【题型】解答题　【知识点】解析几何　【难度】medium
(2023年上海卷20) 已知抛物线\( \Gamma: y^2 = 4x \)，在\( \Gamma \)上有一点\( A \)位于第一象限，设\( A \)的纵坐标为\( a \)（\( a > 0 \)）。

(1) 若\( A \)到抛物线\( \Gamma \)准线的距离为3，求\( a \)的值；

(2) 当\( a = 4 \)时，若\( x \)轴上存在一点\( B \)，使\( AB \)的中点在抛物线\( \Gamma \)上，求\( O \)到直线\( AB \)的距离；

(3) 直线\( l: x = -3 \)，\( P \)是第一象限内\( \Gamma \)上异于\( A \)的动点，\( P \)在直线\( l \)上的投影为点\( H \)，直线\( AP \)与直线\( l \)的交点为\( Q \)。若在\( x \)的位置变化过程中，\( |HQ| > 4 \)恒成立，求\( a \)的取值范围。
【解答】
【答案】(1) \( a = 2\sqrt{2} \)；(2) \( \frac{4\sqrt{13}}{13} \)；(3) \( (0, 2] \)。

【解答】解：(1) 抛物线\( \Gamma: y^2 = 4x \)的准线为\( x = -1 \)，

由于\( A \)到抛物线\( \Gamma \)准线的距离为3，

则点\( A \)的横坐标为2，即\( a^2 = 4 \times 2 = 8 \)（\( a > 0 \)），

解得\( a = 2\sqrt{2} \)。

(2) 当\( a = 4 \)时，点\( A \)的横坐标为\( \frac{4^2}{4} = 4 \)，则\( A(4, 4) \)，

设\( B(b, 0) \)，则\( AB \)的中点为\( \left( \frac{b+4}{2}, 2 \right) \)，

由题意可得\( 2^2 = 4 \times \frac{b+4}{2} \)，解得\( b = -2 \)，

所以\( B(-2, 0) \)，

则\( k_{AB} = \frac{4 - 0}{4 - (-2)} = \frac{2}{3} \)，

由点斜式可得，直线\( AB \)的方程为\( y = \frac{2}{3}(x + 2) \)，即\( 2x - 3y + 4 = 0 \)，

所以原点\( O \)到直线\( AB \)的距离为\( \frac{4}{\sqrt{2^2 + 3^2}} = \frac{4\sqrt{13}}{13} \)。

(3) 如图，

设\( P\left( \frac{t^2}{4}, t \right) \)，\( A\left( \frac{a^2}{4}, a \right) \)，\( H(-3, t) \)，\( t > 0 \)，\( t \neq a \)，则\( k_{AP} = \frac{t - a}{\frac{t^2}{4} - \frac{a^2}{4}} = \frac{4}{t + a} \)，

故直线\( AP \)的方程为\( y - a = \frac{4}{t + a}\left( x - \frac{a^2}{4} \right) \)，

令\( x = -3 \)，可得\( y = a - \left( \frac{a^2}{4} + 3 \right) \cdot \frac{4}{t + a} \)，即\( Q\left( -3, a - \left( \frac{a^2}{4} + 3 \right) \cdot \frac{4}{t + a} \right) \)，

则\( |HQ| = \left| t - a + \left( \frac{a^2}{4} + 3 \right) \cdot \frac{4}{t + a} \right| \)，

依题意，\( \left| t - a + \left( \frac{a^2}{4} + 3 \right) \cdot \frac{4}{t + a} \right| > 4 \)恒成立，

又\( t + a + \left( \frac{a^2}{4} + 3 \right) \cdot \frac{4}{t + a} - 2a \geq 4\sqrt{\frac{a^2}{4} + 3} - 2a > 0 \)，

则最小值为\( 4\sqrt{\frac{a^2}{4} + 3} - 2a > 4 \)，即\( 2\sqrt{\frac{a^2}{4} + 3} > 2 + a \)，即\( \sqrt{a^2 + 12} > 2 + a \)，

则\( a^2 + 12 > a^2 + 4a + 4 \)，解得\( 0 < a < 2 \)，

又当\( a = 2 \)时，\( t + 2 + \frac{16}{t + 2} - 4 \geq 2\sqrt{(t + 2) \cdot \frac{16}{t + 2}} - 4 = 4 \)，当且仅当\( t = 2 \)时等号成立，

而\( a \neq t \)，即当\( a = 2 \)时，也符合题意。

故实数\( a \)的取值范围为\( (0, 2] \)。
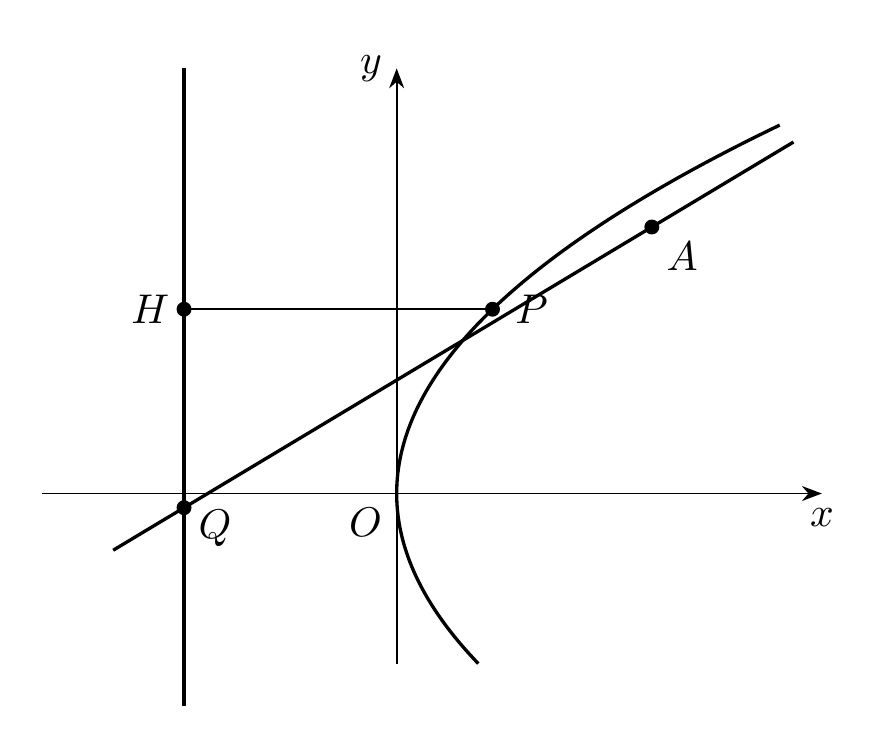